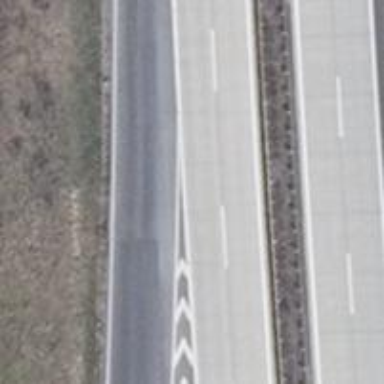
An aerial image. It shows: Motorway junction.